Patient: sex M, age 80
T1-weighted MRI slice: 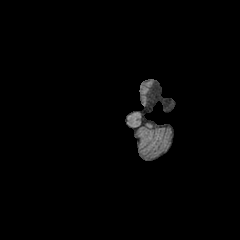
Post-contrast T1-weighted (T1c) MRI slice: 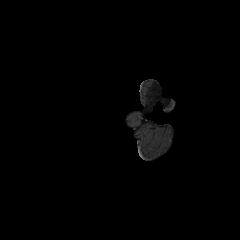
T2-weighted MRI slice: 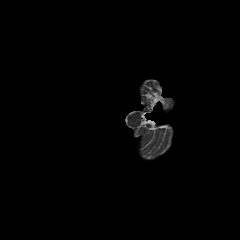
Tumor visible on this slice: no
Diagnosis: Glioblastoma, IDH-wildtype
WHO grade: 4